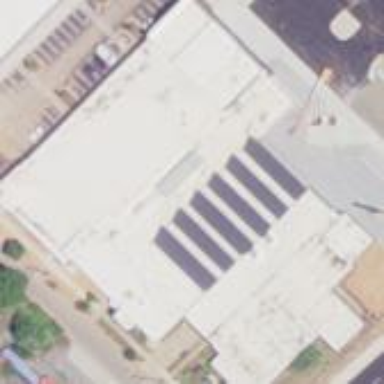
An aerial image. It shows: Commercial building.